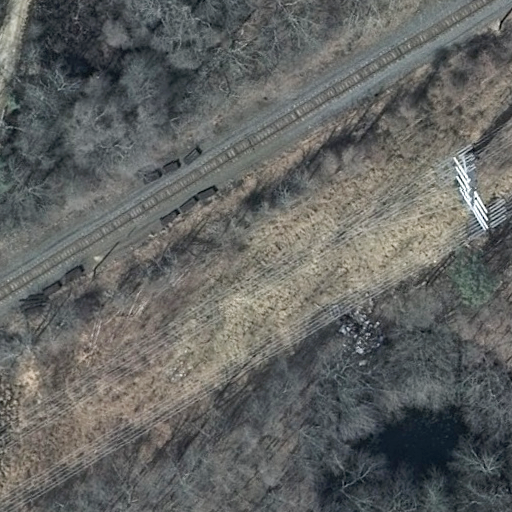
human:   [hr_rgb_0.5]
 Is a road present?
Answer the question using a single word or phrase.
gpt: yes

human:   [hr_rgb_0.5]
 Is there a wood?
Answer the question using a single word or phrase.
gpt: yes

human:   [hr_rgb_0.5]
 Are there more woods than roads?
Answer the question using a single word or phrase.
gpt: no

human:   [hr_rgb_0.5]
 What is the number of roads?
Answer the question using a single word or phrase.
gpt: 1

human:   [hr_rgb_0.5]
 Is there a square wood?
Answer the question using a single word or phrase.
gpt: no

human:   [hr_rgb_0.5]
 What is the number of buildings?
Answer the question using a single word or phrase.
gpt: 0

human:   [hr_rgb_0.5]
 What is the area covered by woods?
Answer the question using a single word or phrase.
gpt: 10641m2

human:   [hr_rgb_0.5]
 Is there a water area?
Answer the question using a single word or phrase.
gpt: no

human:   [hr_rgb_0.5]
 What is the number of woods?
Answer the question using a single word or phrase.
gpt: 1

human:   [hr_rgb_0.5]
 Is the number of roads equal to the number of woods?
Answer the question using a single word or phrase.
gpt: yes

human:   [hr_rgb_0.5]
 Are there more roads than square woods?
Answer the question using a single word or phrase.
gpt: yes

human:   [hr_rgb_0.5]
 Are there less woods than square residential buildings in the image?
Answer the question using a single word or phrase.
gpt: no

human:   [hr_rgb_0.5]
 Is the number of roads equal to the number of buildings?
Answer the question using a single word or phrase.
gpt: no

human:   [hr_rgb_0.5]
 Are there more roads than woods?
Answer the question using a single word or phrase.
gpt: no

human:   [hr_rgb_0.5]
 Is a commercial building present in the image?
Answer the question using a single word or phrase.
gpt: no

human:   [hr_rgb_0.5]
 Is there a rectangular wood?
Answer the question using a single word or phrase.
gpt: yes

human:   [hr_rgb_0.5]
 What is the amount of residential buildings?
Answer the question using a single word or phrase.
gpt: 0

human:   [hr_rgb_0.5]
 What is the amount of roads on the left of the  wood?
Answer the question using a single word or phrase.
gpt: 1

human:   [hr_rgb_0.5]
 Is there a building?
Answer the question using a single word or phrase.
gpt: no

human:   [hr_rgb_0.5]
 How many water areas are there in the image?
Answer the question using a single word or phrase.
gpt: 0

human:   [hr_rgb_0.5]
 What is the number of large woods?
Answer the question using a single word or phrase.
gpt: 1

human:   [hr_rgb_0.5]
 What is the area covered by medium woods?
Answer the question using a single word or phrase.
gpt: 0m2

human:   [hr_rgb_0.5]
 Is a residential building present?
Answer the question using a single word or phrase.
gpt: no

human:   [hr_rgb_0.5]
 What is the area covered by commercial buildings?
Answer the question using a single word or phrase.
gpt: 0m2

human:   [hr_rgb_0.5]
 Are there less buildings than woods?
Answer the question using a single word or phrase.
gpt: yes

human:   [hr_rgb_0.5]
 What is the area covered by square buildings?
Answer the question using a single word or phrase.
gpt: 0m2

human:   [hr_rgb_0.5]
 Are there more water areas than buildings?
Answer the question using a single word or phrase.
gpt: no

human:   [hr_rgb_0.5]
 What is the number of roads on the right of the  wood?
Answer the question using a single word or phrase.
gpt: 0

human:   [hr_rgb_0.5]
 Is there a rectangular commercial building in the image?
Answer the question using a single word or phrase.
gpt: no

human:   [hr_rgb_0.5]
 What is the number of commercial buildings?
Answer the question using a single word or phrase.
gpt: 0

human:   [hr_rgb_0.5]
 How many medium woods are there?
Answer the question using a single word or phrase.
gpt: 0

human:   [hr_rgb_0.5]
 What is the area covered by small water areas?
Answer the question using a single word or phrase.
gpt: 0m2

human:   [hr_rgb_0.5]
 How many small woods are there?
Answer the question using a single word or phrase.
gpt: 0

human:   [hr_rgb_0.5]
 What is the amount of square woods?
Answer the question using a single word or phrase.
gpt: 0

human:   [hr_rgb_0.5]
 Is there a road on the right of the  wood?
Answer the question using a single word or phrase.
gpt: no

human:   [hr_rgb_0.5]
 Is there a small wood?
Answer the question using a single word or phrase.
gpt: no

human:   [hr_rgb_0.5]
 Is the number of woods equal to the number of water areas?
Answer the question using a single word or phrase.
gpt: no

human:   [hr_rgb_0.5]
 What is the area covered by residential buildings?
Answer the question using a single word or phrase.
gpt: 0m2

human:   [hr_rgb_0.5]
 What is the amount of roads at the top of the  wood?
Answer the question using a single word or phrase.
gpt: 1

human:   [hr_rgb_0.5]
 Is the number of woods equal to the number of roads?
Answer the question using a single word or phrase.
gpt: yes

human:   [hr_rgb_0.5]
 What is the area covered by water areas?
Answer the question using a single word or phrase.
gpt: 0m2

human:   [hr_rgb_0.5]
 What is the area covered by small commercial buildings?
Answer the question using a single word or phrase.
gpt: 0m2

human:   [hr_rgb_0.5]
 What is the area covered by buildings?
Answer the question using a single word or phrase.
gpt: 0m2

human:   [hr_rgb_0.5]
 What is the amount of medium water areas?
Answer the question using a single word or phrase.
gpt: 0

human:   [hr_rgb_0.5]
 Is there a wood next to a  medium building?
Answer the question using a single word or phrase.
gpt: no

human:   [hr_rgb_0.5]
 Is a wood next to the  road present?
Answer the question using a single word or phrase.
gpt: yes

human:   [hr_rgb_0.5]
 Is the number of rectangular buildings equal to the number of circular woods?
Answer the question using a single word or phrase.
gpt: yes

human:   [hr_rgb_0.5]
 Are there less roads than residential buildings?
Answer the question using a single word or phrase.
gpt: no

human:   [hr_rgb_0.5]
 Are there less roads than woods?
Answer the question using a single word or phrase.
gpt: no

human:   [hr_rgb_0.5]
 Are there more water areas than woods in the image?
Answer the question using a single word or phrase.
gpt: no

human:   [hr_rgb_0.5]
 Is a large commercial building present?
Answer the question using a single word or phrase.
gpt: no

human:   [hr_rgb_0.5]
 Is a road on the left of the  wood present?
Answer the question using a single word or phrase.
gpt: yes

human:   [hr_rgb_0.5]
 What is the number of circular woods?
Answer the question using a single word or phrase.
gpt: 0

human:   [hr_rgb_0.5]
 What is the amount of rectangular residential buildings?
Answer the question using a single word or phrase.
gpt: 0

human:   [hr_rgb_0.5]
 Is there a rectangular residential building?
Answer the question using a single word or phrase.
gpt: no

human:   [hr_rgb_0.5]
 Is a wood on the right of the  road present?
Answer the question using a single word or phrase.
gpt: no

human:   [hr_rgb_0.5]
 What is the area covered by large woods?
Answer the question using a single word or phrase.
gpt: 10641m2

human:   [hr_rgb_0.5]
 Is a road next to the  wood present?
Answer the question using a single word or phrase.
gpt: yes

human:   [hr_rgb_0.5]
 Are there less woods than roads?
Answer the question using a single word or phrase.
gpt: no

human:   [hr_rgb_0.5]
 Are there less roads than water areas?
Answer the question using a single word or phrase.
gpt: no

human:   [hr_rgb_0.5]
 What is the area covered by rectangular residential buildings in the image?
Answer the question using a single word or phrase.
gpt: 0m2

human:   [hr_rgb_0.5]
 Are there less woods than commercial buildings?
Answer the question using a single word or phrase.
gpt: no

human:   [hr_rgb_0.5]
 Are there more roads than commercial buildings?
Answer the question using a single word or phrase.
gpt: yes

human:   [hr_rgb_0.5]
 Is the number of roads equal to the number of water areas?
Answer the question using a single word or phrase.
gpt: no